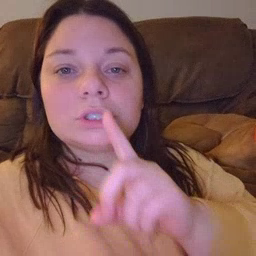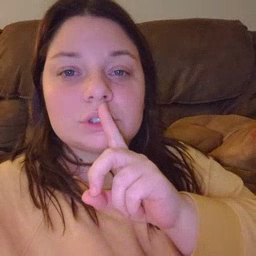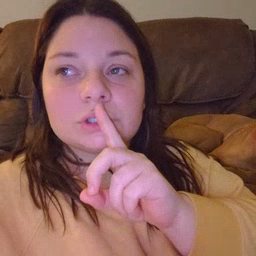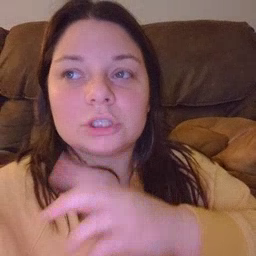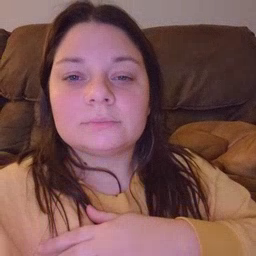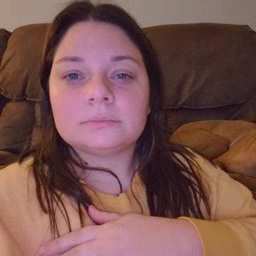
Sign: shhh